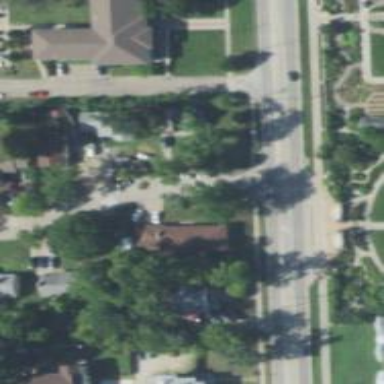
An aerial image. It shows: Road with stop sign.